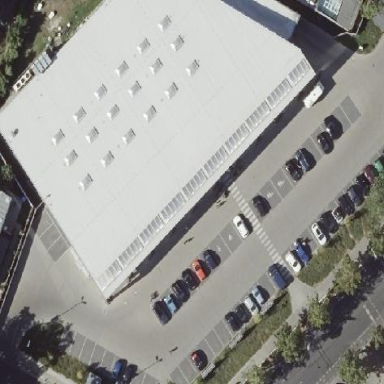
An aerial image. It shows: Retail area.